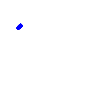
Particle: electron